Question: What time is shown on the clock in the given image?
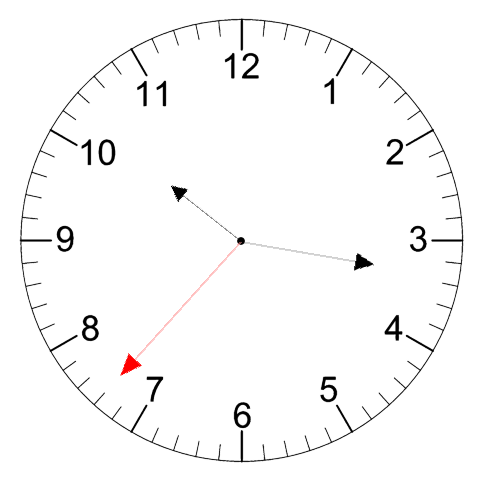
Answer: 10:16:37